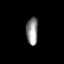
Tissue: lung
Cell type: Epithelial cells
Senescence score: 0.2371
Nuclear area (px): 314
Mean DAPI intensity: 143.809